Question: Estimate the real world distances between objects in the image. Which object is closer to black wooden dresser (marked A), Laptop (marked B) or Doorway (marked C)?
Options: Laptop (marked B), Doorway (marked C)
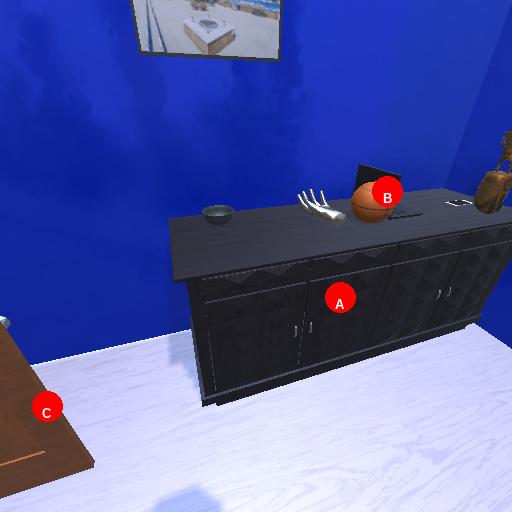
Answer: Laptop (marked B)